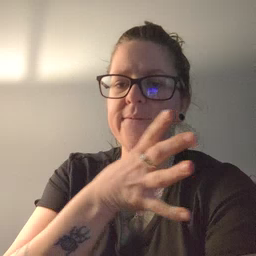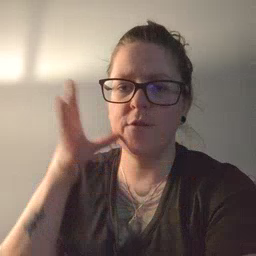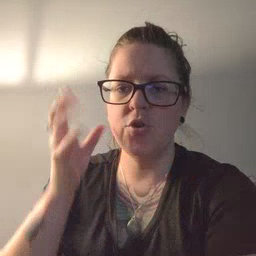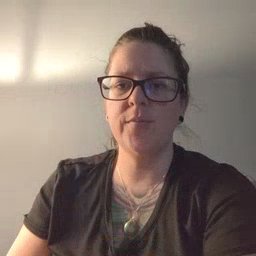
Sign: farm